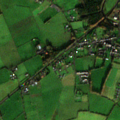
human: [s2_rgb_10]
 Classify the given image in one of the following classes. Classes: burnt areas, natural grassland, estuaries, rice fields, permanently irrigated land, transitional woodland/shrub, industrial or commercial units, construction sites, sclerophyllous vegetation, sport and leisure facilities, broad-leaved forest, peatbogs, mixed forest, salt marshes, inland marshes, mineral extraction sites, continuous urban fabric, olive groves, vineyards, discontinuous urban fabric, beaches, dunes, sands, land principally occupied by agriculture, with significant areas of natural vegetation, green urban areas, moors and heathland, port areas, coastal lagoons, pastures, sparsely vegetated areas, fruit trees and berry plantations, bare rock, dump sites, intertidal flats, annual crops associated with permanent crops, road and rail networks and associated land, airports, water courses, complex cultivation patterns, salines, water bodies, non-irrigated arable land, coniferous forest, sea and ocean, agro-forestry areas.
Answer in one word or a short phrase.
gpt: discontinuous urban fabric, sport and leisure facilities, pastures